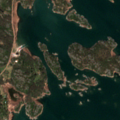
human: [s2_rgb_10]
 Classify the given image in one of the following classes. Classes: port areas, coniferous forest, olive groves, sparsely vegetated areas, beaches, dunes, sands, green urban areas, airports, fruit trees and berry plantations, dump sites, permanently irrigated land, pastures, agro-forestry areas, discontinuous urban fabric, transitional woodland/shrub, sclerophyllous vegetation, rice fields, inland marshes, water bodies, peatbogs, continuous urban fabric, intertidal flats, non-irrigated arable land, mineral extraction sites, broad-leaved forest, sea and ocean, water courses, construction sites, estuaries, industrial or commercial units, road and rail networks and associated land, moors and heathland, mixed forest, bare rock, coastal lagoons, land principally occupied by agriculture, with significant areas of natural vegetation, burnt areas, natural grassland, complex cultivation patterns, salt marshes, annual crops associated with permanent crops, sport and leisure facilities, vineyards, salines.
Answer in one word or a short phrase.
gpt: land principally occupied by agriculture, with significant areas of natural vegetation, broad-leaved forest, bare rock, sea and ocean